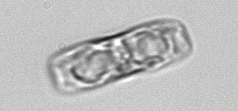
Label: pennate_morphotype1